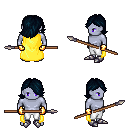
a pixel art fantasy rpg character, male body template, dark elf, purple skin, yellow cape, white pants, raven swoop hairstyle, gold gloves, metal boots, spear, four views (front, back, left, right), 2x2 character sprite sheet, small pixel art, hard edges, no anti-aliasing